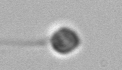
Label: flagellate